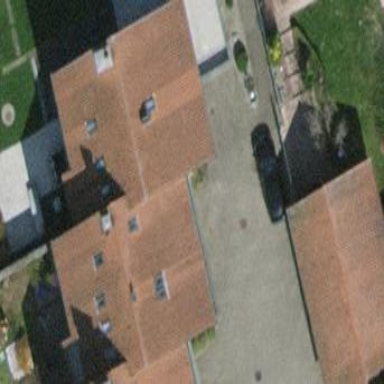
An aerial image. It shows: Terrace building.